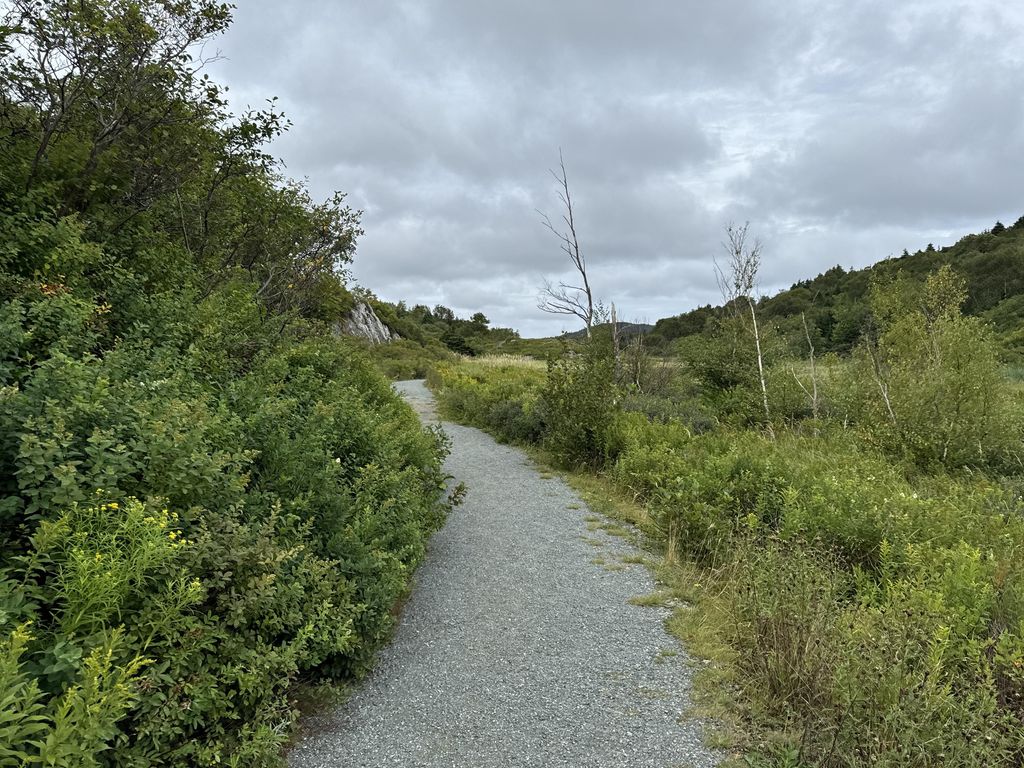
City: st_johns